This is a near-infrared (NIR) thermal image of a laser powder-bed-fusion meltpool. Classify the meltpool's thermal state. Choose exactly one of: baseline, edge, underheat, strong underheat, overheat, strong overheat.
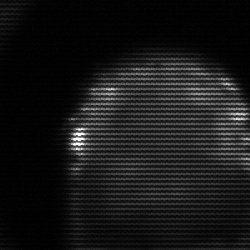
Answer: edge